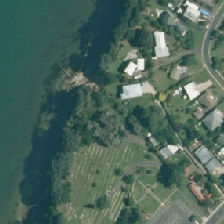
Land cover: urban_parkland